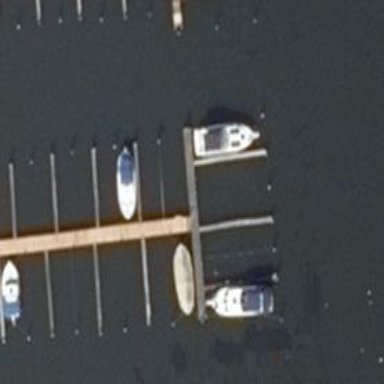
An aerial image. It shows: Man-made pier.